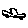
Label: car